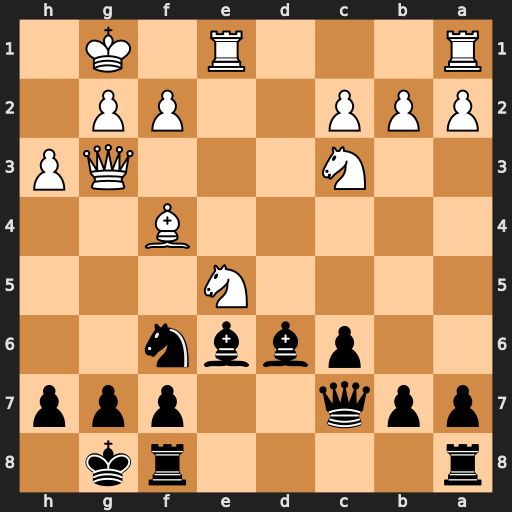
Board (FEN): r4rk1/ppq2ppp/2pbbn2/4N3/5B2/2N3QP/PPP2PP1/R3R1K1
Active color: b
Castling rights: -
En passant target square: -
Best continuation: Nh5 Qf3 Nxf4